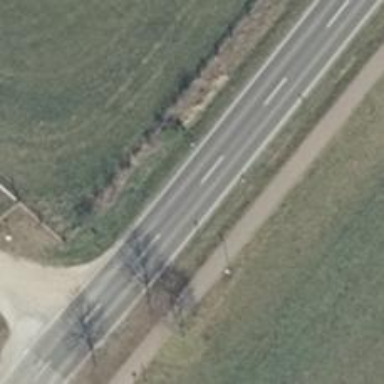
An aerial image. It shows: Tertiary road with asphalt surface and lane markings.